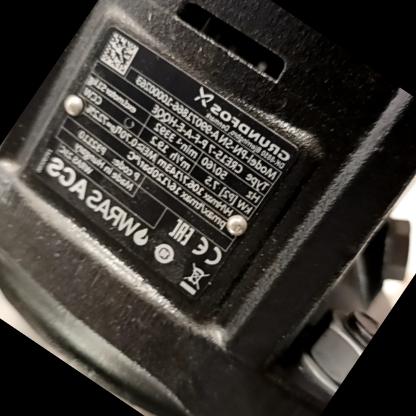
Klasa: tabliczka-znamionowa